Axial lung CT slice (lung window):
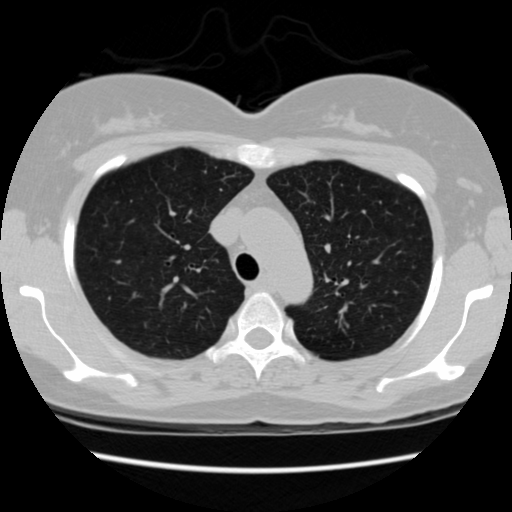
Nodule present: no